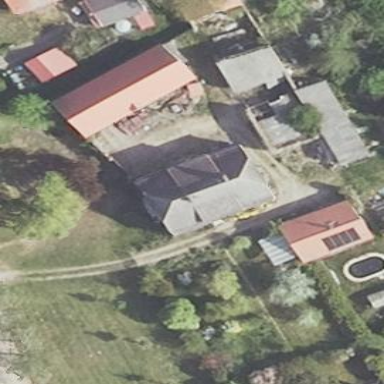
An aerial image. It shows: Building.